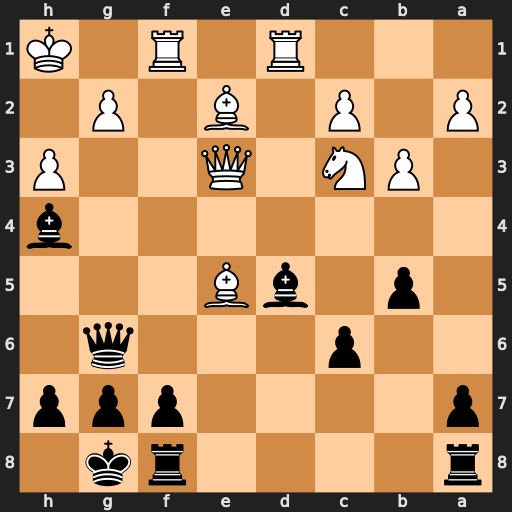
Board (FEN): r4rk1/p4ppp/2p3q1/1p1bB3/7b/1PN1Q2P/P1P1B1P1/3R1R1K
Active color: b
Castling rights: -
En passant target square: -
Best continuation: Qxg2#